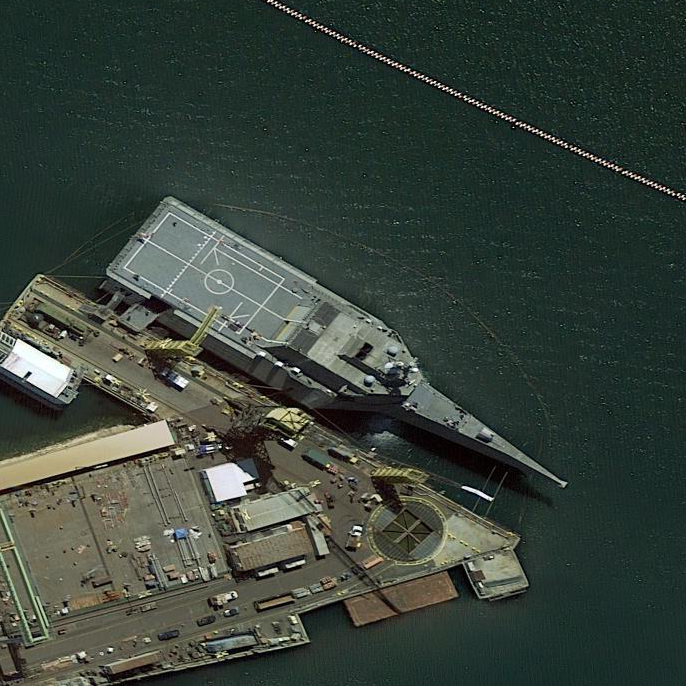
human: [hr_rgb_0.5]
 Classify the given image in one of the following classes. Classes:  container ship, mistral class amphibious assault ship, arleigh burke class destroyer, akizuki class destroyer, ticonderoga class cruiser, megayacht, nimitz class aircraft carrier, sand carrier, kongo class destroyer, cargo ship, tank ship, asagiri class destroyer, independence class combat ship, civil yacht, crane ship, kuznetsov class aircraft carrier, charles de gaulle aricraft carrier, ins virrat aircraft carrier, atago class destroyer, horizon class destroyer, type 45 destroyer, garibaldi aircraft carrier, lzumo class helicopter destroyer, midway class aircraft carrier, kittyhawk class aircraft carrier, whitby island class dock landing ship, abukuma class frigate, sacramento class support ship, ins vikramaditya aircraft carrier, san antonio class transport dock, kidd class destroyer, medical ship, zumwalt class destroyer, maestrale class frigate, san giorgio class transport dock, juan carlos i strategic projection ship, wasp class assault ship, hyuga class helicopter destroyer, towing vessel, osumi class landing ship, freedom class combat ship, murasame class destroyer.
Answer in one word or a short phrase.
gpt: Independence class combat ship